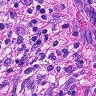
Metastatic tissue present: yes